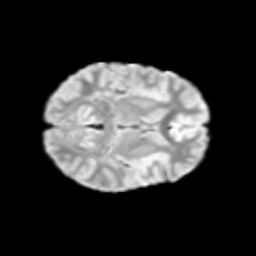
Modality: T2w
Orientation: axial
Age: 9
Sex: male
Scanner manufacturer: siemens
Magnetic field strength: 3 T
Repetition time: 3.8 s
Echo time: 0.07 s